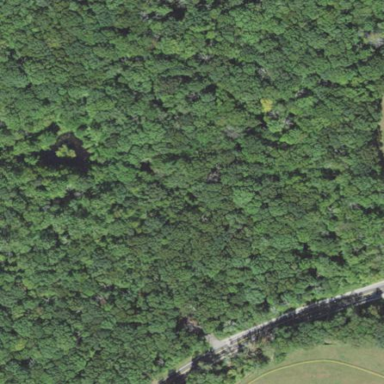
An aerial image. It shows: Nature reserve within woodland area.